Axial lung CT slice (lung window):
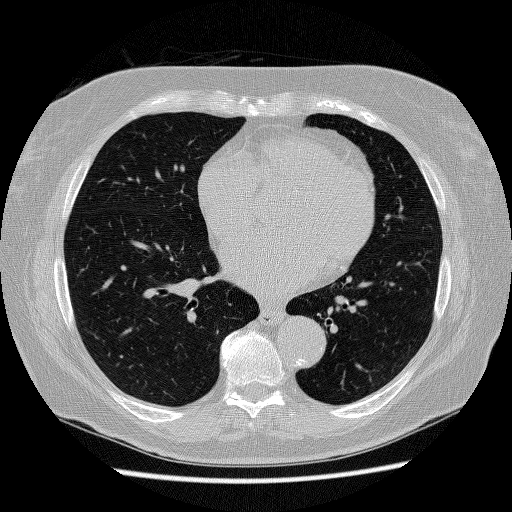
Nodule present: no